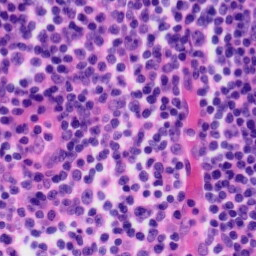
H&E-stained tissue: Tonsil